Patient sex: M
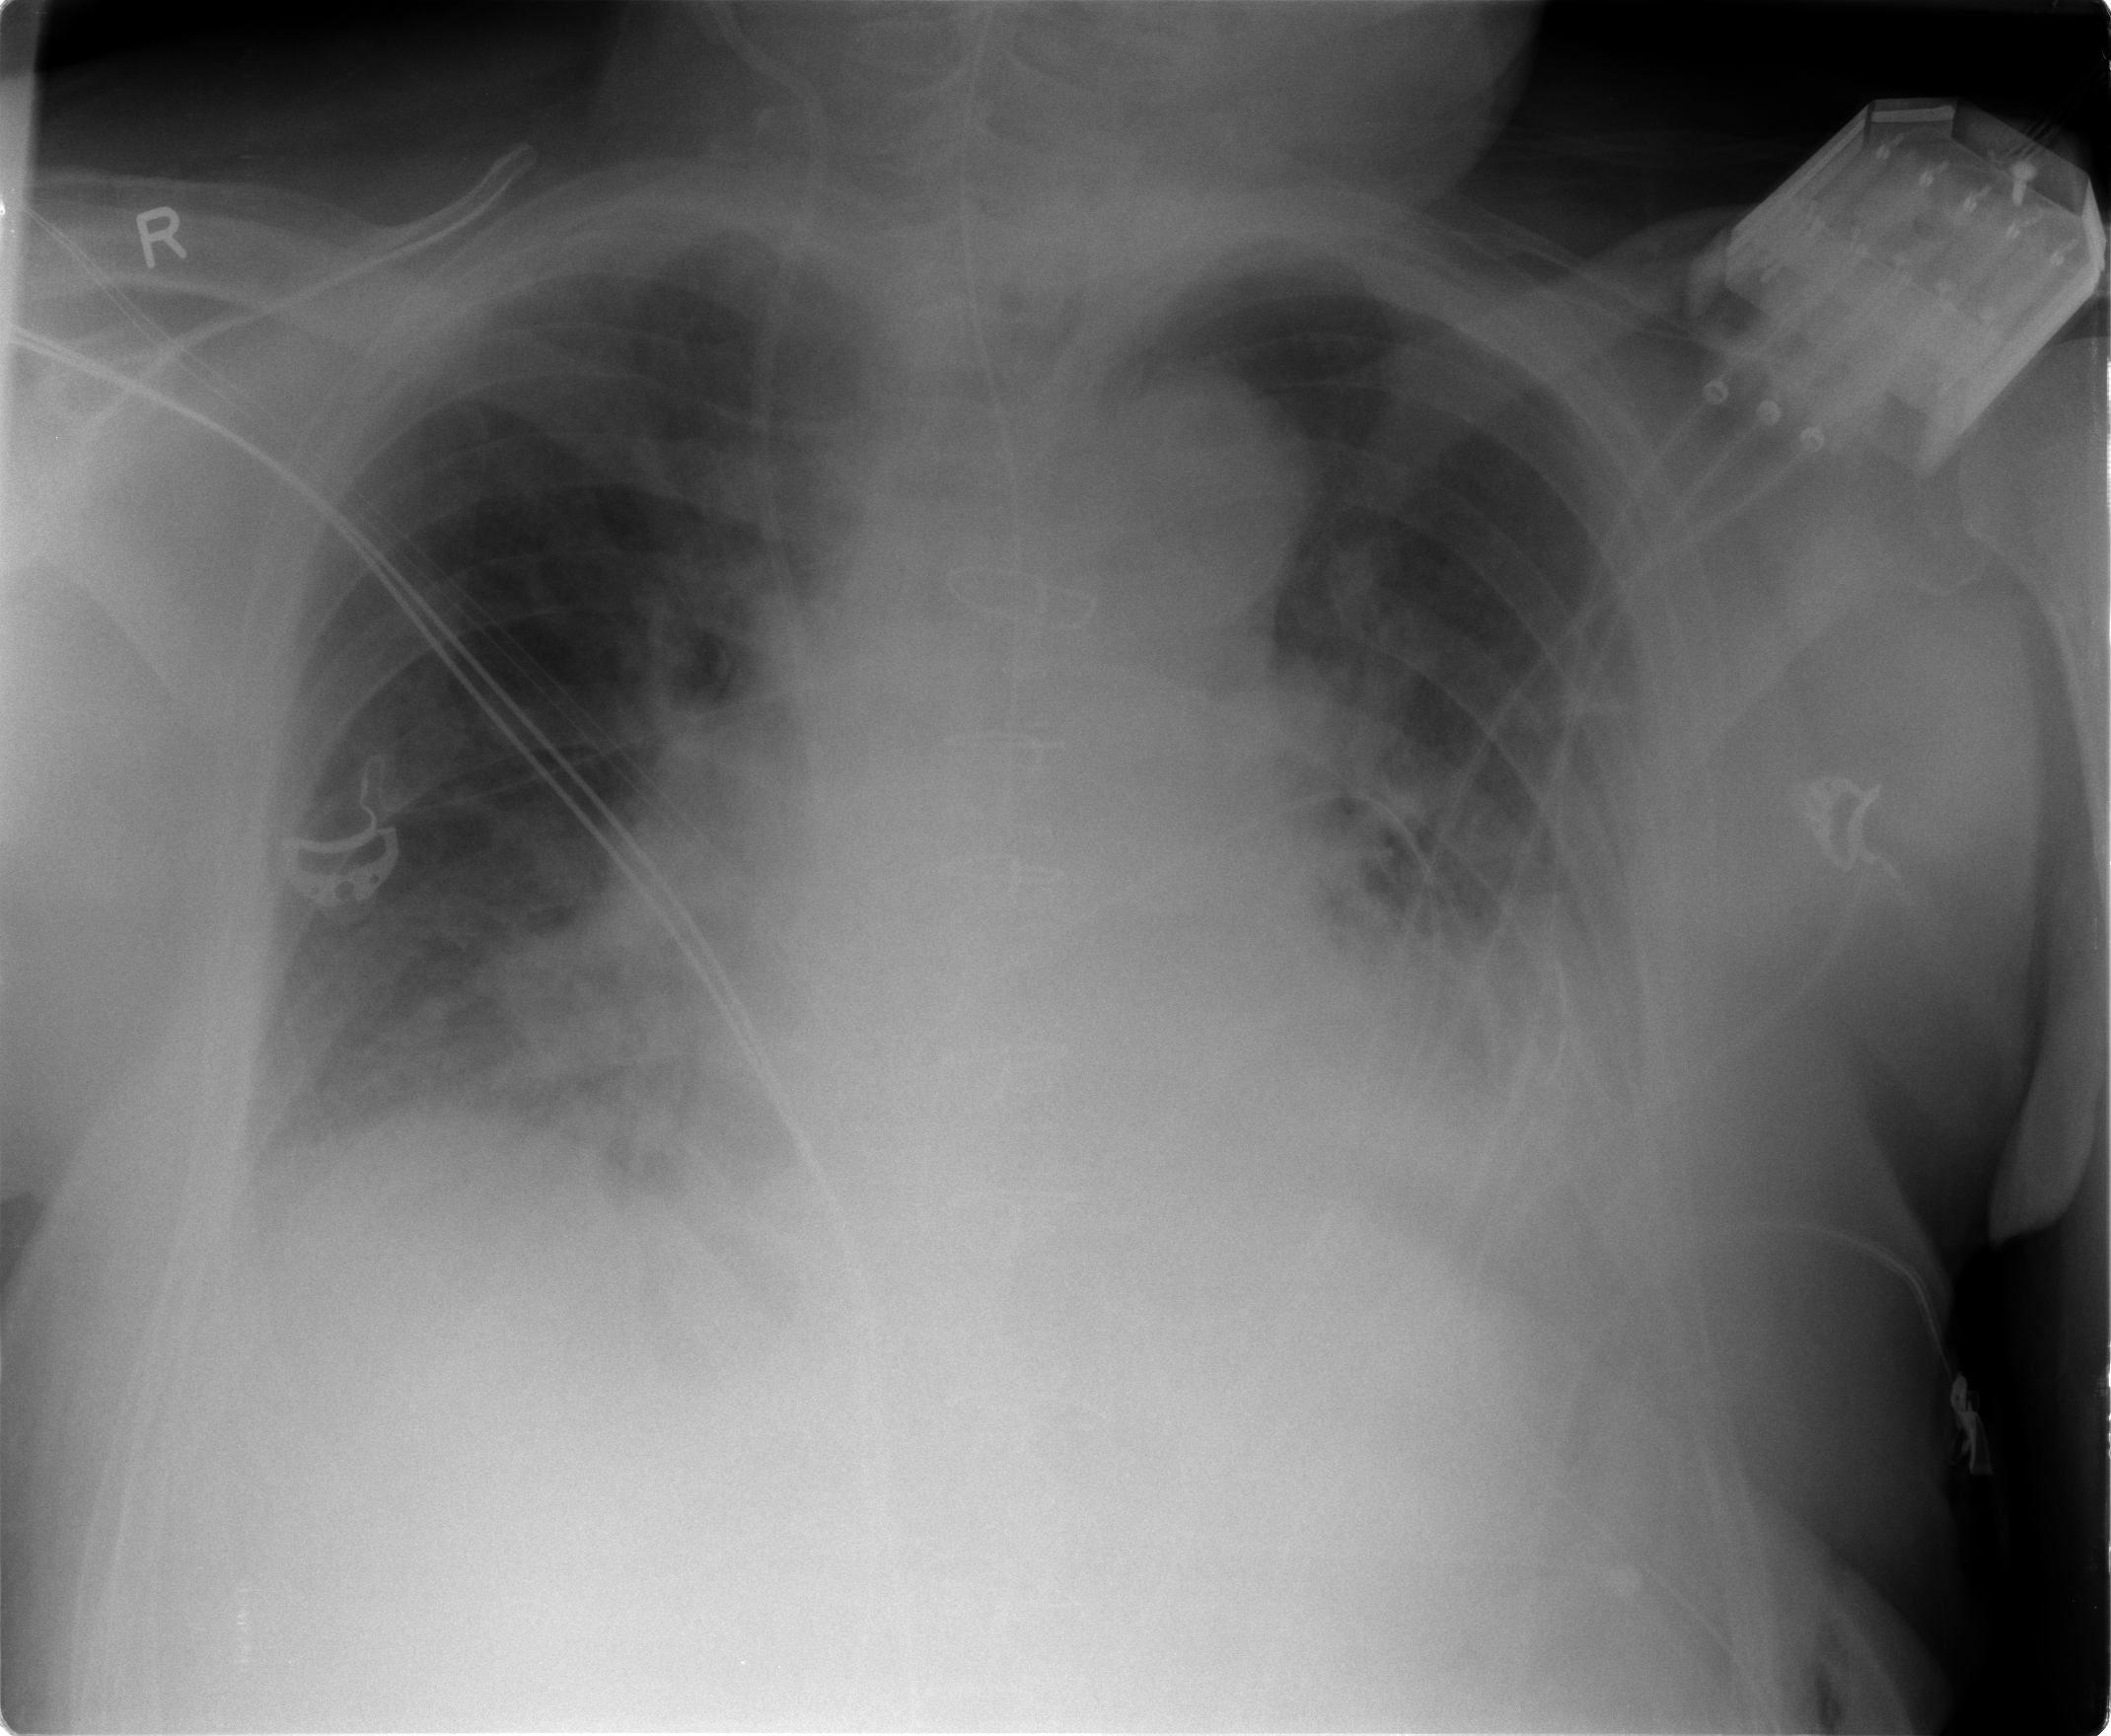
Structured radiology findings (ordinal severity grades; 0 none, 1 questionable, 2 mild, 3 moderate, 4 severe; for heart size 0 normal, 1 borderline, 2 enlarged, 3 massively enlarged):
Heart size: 0
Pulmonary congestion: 2
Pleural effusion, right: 1
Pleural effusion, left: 2
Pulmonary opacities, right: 2
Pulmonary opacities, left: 1
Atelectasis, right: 1
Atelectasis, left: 2